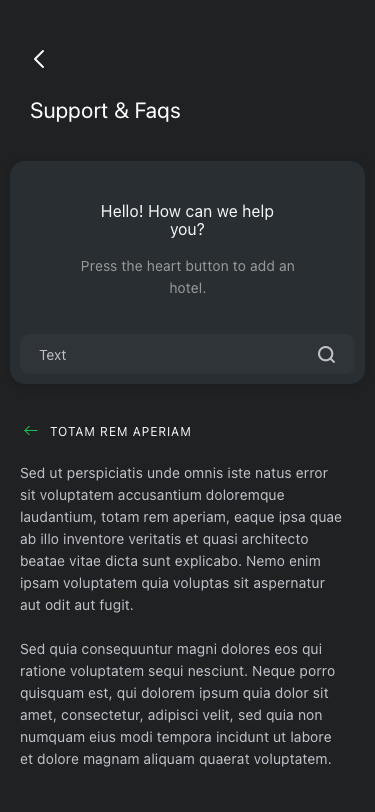
Text in this UI design:
Sed ut perspiciatis unde omnis iste natus error sit voluptatem accusantium doloremque laudantium, totam rem aperiam, eaque ipsa quae ab illo inventore veritatis et quasi architecto beatae vitae dicta sunt explicabo. Nemo enim ipsam voluptatem quia voluptas sit aspernatur aut odit aut fugit.

Sed quia consequuntur magni dolores eos qui ratione voluptatem sequi nesciunt. Neque porro quisquam est, qui dolorem ipsum quia dolor sit amet, consectetur, adipisci velit, sed quia non numquam eius modi tempora incidunt ut labore et dolore magnam aliquam quaerat voluptatem.
Totam rem aperiam
Press the heart button to add an hotel.
Hello! How can we help you?
Support & Faqs